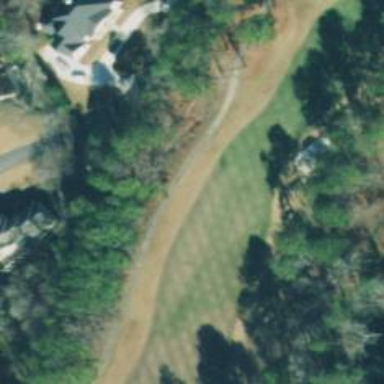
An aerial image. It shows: Path used for both walking and golf.